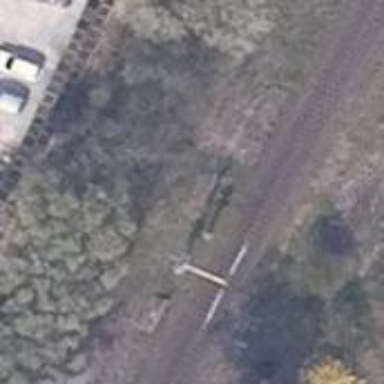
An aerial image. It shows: Railway signal.